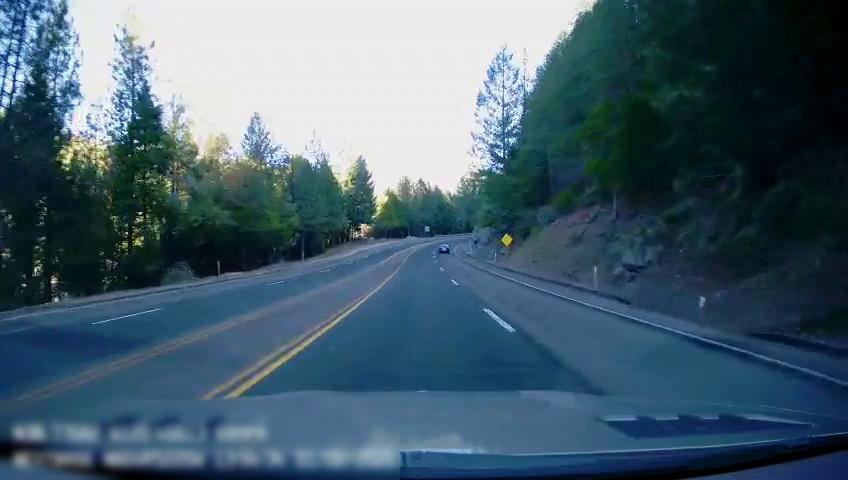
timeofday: Day
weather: Sunny
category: Drivable Space
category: Vehicles | Car
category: Lanes | Opposite Lane
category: Lanes | Alternate Lane
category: Lanes | Current Lane
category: Lanes | Opposite Lane
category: Lanes | Current Lane
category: Lanes | Alternate Lane
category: Lanes | Opposite Lane
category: Lanes | Opposite Lane
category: Traffic | Signs